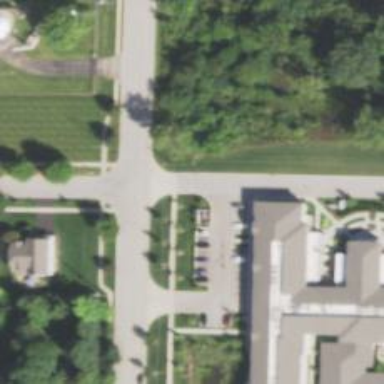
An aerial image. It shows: Residential road with asphalt surface and separate sidewalk.